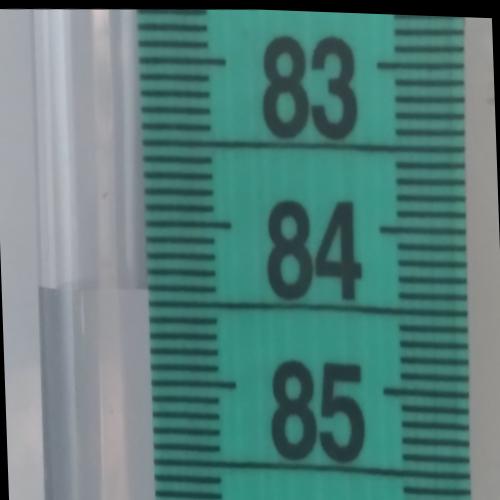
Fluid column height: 84.4 cm